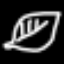
Label: leaf